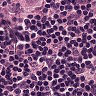
Metastatic tissue present: yes